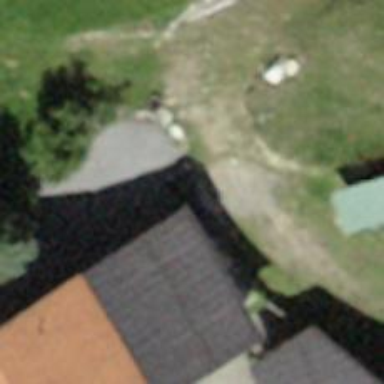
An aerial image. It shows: Path.